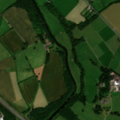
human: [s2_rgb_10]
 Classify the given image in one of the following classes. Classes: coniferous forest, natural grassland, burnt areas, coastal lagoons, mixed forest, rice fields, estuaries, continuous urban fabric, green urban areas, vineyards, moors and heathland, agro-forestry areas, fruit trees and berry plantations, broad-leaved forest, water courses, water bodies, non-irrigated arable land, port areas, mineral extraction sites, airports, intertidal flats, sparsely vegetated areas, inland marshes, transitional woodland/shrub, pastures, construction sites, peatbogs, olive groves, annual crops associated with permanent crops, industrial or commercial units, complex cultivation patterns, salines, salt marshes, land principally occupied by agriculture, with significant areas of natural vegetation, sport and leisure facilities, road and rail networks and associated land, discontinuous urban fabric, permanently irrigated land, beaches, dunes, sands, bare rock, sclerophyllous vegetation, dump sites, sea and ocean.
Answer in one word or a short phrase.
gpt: pastures